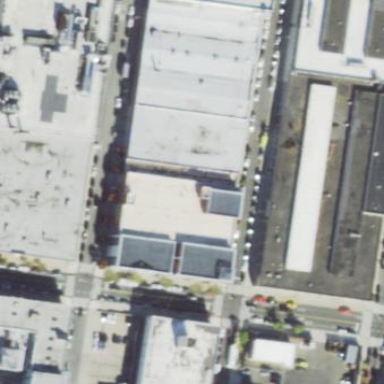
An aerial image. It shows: Outdoor distribution substation housed in building.